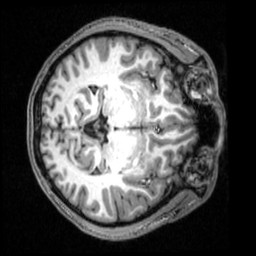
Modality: T1w
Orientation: axial
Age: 25
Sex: male
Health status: healthy
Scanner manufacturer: siemens
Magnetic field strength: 3 T
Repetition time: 2.53 s
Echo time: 0.00339 s